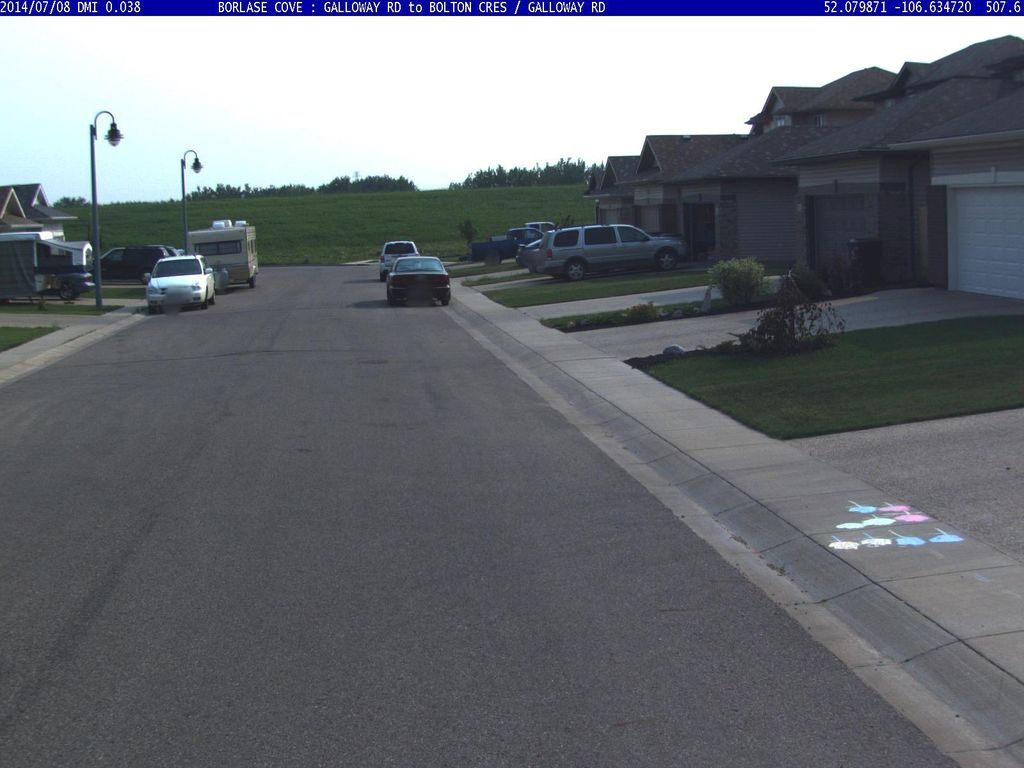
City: saskatoon